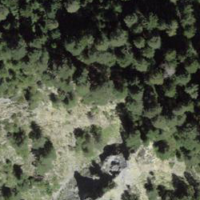
EUNIS habitat code: 43
Species observed at this site:
Petasites albus